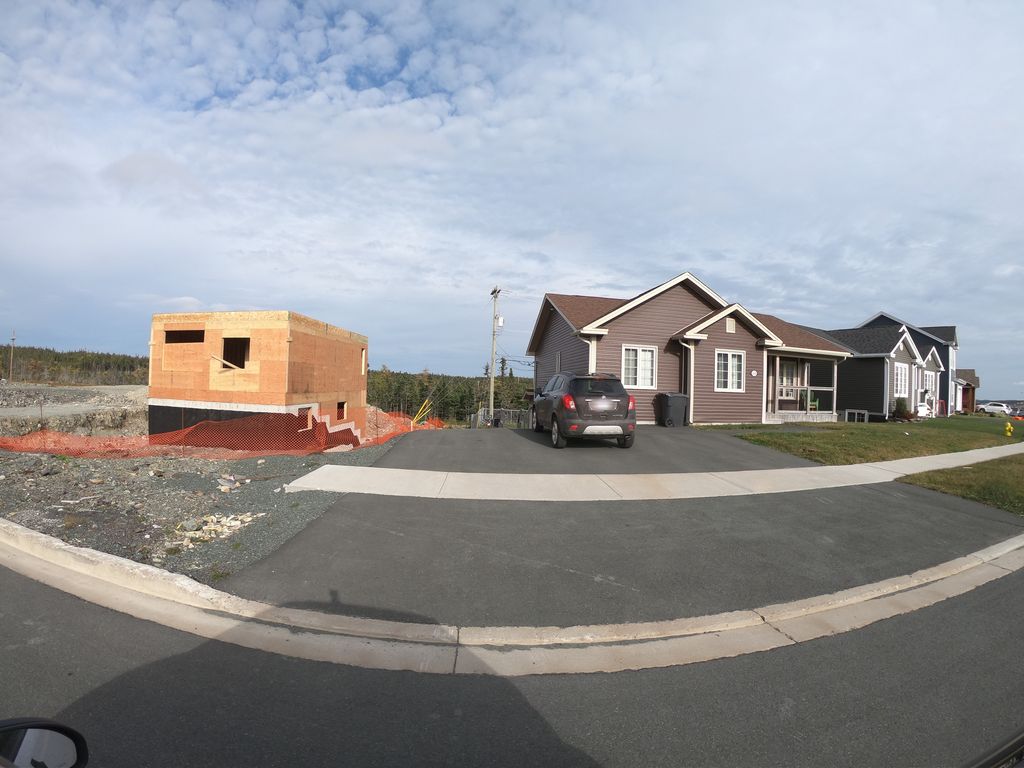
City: st_johns